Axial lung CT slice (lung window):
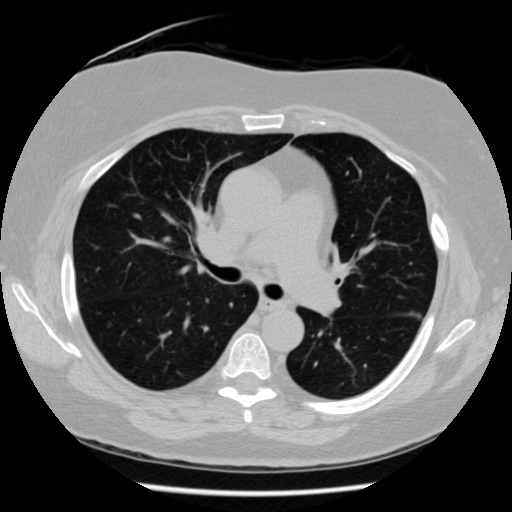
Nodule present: no